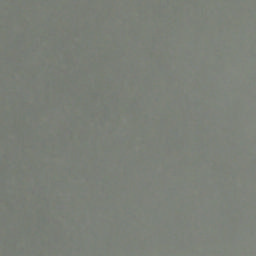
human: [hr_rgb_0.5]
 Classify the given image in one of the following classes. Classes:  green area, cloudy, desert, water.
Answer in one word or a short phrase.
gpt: cloudy